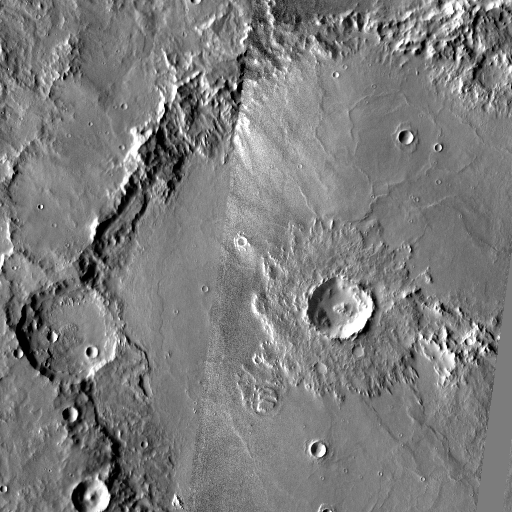
Crater classes present: Background, Other, Layered, Buried, Secondary